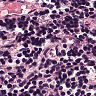
Metastatic tissue present: no